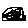
Label: cat